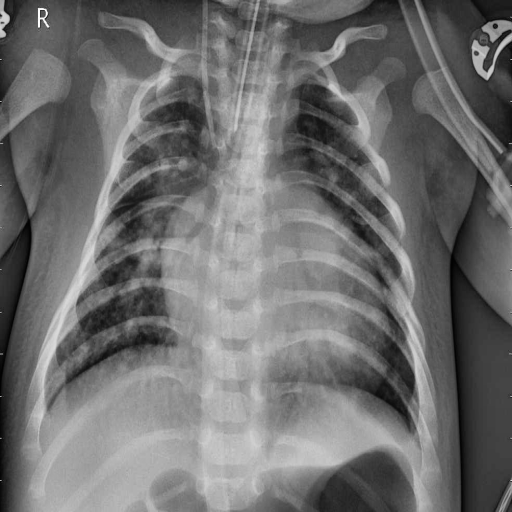
Finding: PNEUMONIA